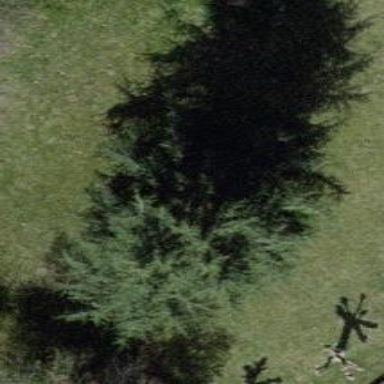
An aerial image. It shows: Evergreen tree with needle-leaved leaves.